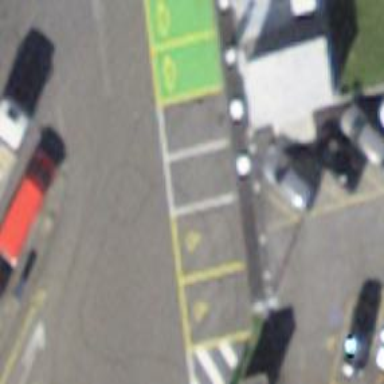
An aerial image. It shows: Charging station.